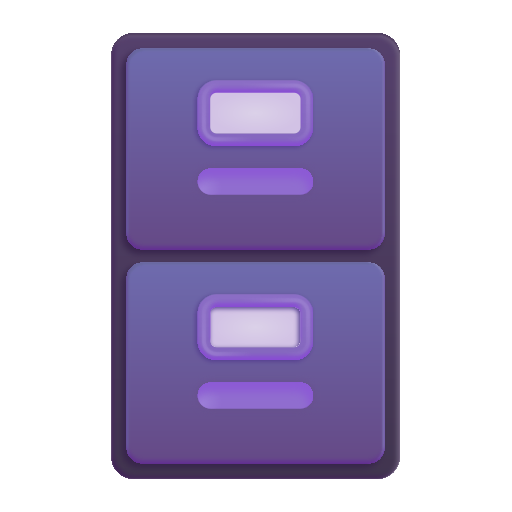
file cabinet color